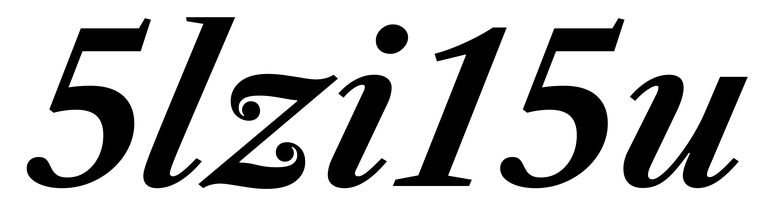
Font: LibreCaslonText-Italic_SemiBold_Italic